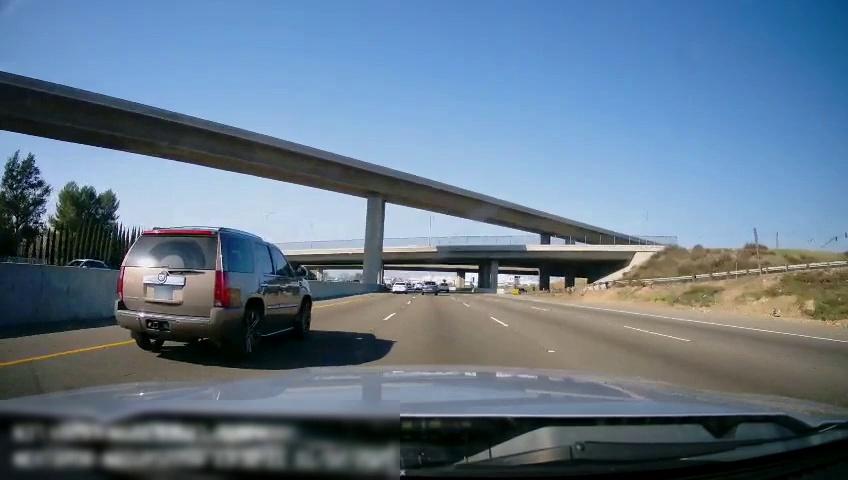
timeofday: Day
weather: Sunny
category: Vehicles | Car
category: Drivable Space
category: Vehicles | SUV
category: Vehicles | SUV
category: Vehicles | Car
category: Vehicles | SUV
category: Lanes | Alternate Lane
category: Lanes | Current Lane
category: Lanes | Current Lane
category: Lanes | Alternate Lane
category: Lanes | Alternate Lane
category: Traffic | Signs